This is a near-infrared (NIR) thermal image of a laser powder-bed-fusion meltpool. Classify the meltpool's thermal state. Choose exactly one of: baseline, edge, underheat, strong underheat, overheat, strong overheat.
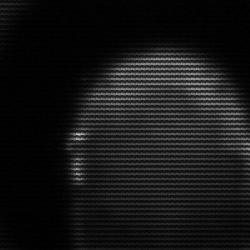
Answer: edge